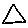
Label: triangle